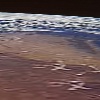
Label: land